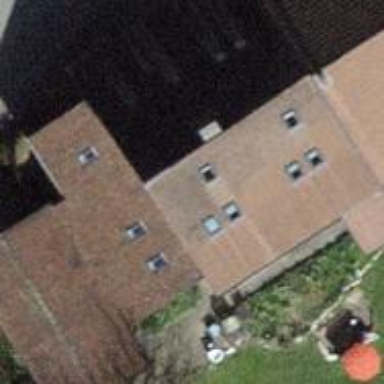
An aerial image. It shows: Building with tiled roof.